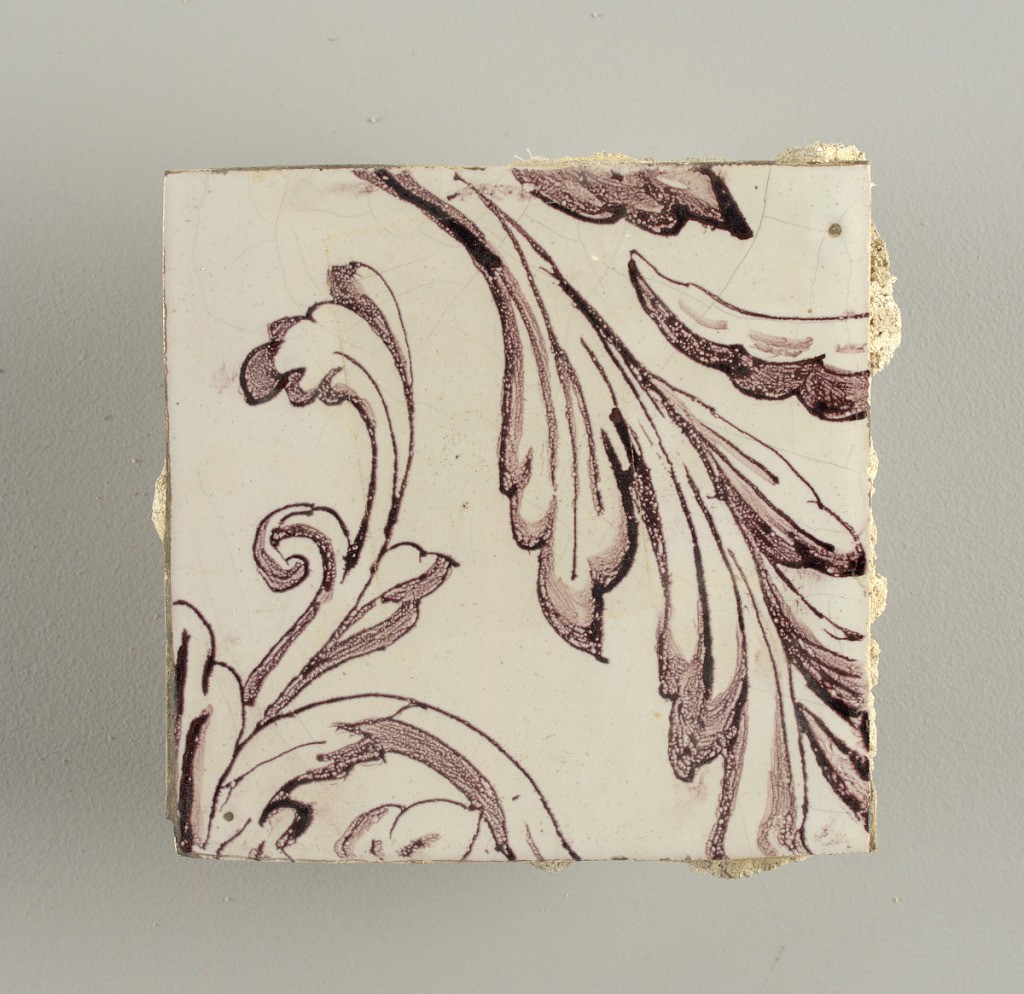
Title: Wall facing
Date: ca. 1725
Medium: Tin-glazed earthenware, underglaze
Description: Horizontal rectangle.  Thirty-seven tiles wide and twenty-one high with opening for door or window nineteen and one-half tiles high and twelve wide.  To left and right of opening, centered canopy above. Left, woman representing Hope, right, a sculputure urn.  Centered above opening, a mascaron.  Arabesque design of foliage.